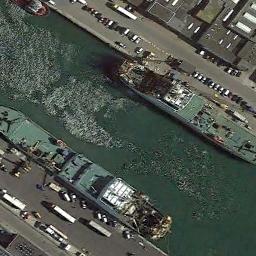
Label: ship